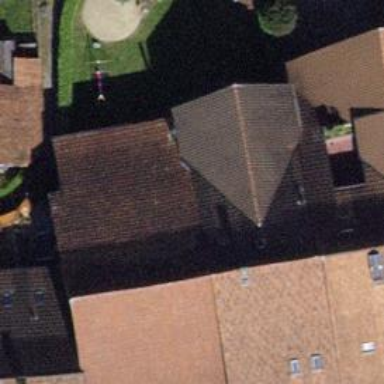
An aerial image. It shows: Building with tile roof.